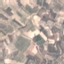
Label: PermanentCrop